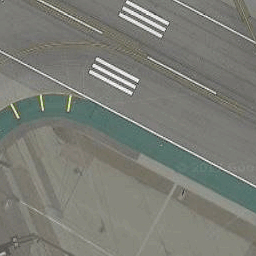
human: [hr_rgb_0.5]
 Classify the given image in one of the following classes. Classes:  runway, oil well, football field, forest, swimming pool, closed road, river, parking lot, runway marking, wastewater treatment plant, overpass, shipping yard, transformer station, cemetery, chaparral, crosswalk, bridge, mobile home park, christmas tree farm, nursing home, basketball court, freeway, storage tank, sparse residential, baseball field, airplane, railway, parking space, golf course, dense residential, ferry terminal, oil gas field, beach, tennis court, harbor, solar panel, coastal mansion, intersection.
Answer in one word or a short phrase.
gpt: runway